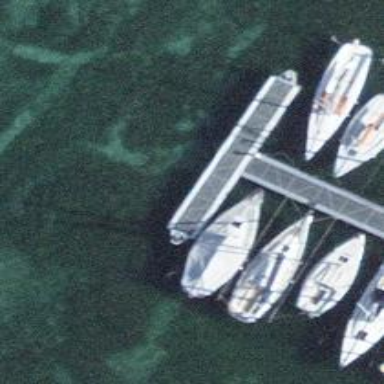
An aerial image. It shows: Man-made pier.